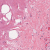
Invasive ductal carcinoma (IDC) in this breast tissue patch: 0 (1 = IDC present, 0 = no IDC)